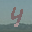
Label: 4